Question: I have a button in Qt Designer and I want it to take always as much space as the text on it needs. How can i accomplish that?
I mean like the text on the button is "Hello" and the button will be 45px.
When I do 'self.button.setText("Hello World")' the button will be 85px.
My current "servers.ui":
'''
<item>
<widget class="QPushButton" name="pageLabel">
<property name="sizePolicy">
<sizepolicy hsizetype="Maximum" vsizetype="Preferred">
<horstretch>0</horstretch>
<verstretch>0</verstretch>
</sizepolicy>
</property>
<property name="maximumSize">
<size>
<width>40</width>
<height><PHONE></height>
</size>
</property>
<property name="text">
<string/>
</property>
<property name="flat">
<bool>true</bool>
</property>
</widget>
</item>
'''
I'm actually talking about:

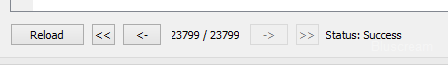
Answer: Use a 'QToolButton' instead of a 'QPushButton' and clear its maximum size.
You may need to set the vertical size-policy to "Preferred" so that it to has the same height as the other buttons. To get a flat button, check the "autoRaise" property.
A quick way to change the button class is to right-click it and select "Morph Into" from the context menu.